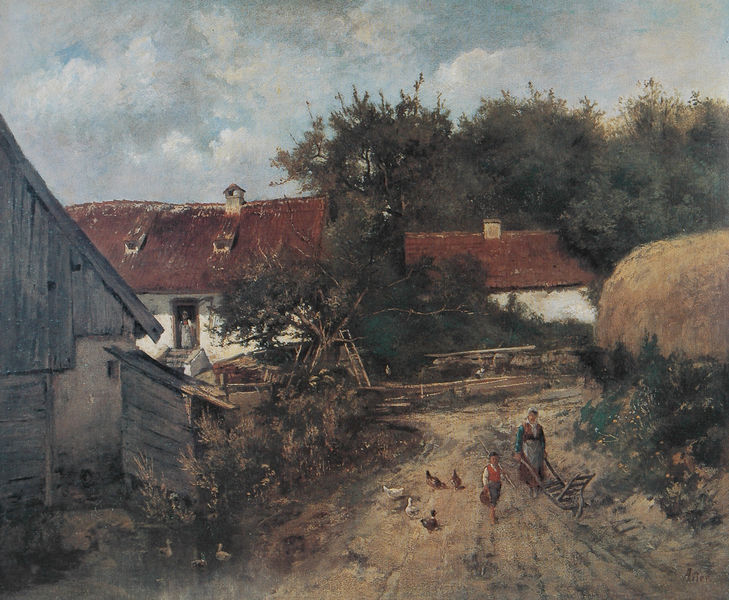
Titel: Dorfstraße in Etzenhauen
Künstler: Adolf Heinrich Lier
Standort: München
Institution: (Privatbesitz)
Schlagwörter: baum, gemälde, himmel, laub, mann, weiß, wolken, bäume, grün, landschaft, menschen, ocker, teich, ausschnitt, braun, fenster, frau, holz, schwarz, straße, stroh, tür, dach, haus, rot, tiere, weg, zaun, malerei, rock, wand, bild, öl, bach, feld, häuser, natur, vögel, büsche, land, realismus, kind, mutter, wald, arbeit, bauern, genre, kamin, karren, landleben, schornstein, schuppen, schürze, magd, pfütze, ente, acker, bäuerin, ernte, heu, dorf, dächer, giebel, mauer, schornsteine, bauernhof, hof, hütten, enten, karre, schubkarre, schubkarren, wagen, romantik, constable, leiter, treppe, kopftuch, stufe, stufen, bretter, junge, weste, bauer, verfall, eingang, scheune, heuhaufen, gänse, genreszene, holzhütte, bauernhaus, stall, unkraut, gehöft, landwirtschaft, graben, gaube, holzwand, huhn, armut, obstbaum, pflug, holzhaus, schindeln, schindel, dachgaube, hühner, holzbretter, holzverkleidung, farm, john, holzscheune, wolken himmel, harke, wald bäume, l, hünhner, wpölem, baier, schlam, schoppen